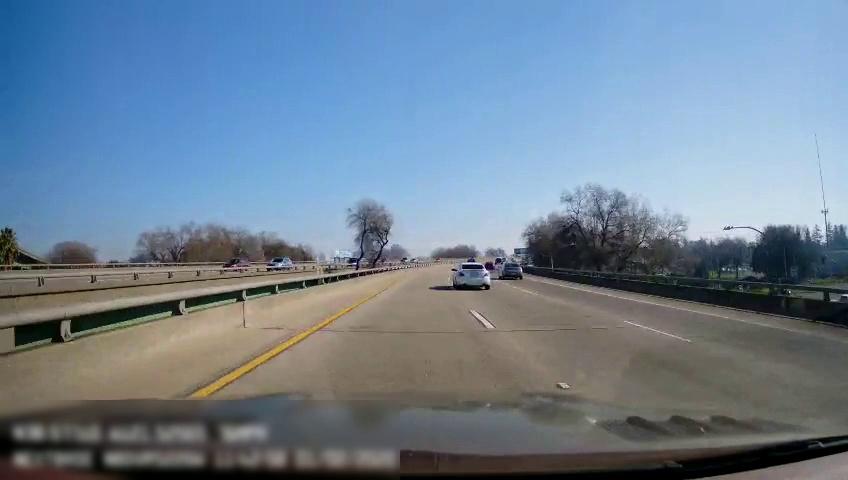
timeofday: Day
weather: Sunny
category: Drivable Space
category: Vehicles | Car
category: Vehicles | SUV
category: Drivable Space
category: Vehicles | Car
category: Vehicles | Car
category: Vehicles | Car
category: Lanes | Current Lane
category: Lanes | Current Lane
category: Lanes | Current Lane
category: Lanes | Alternate Lane